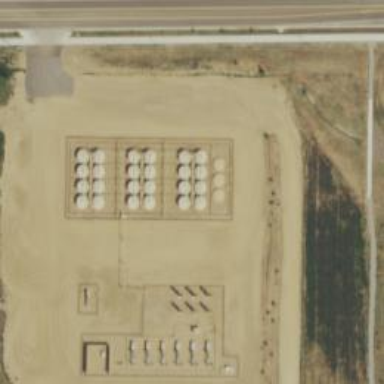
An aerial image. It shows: Storage tank with man-made structure.